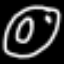
Label: donut